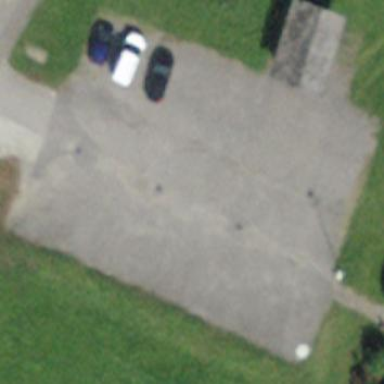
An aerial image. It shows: Parking area.